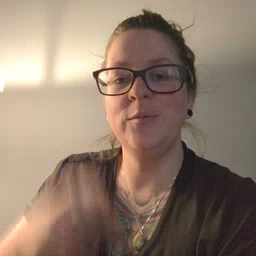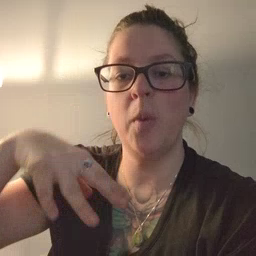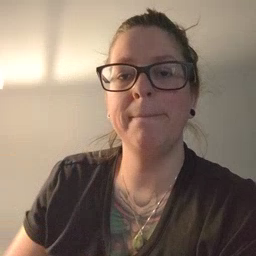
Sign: drop